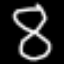
Label: hourglass